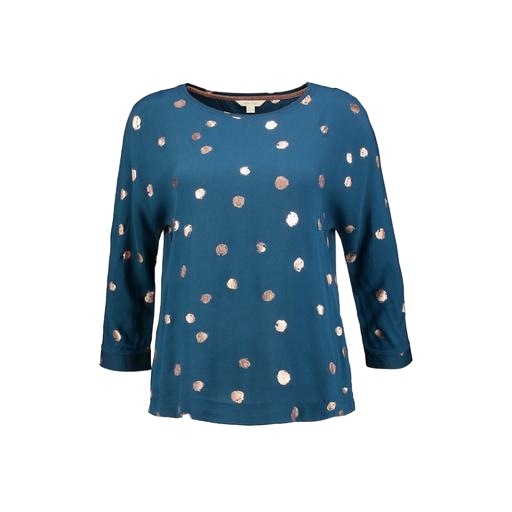
blue plus size printed t-shirt only macy, blue relaxed dotted top, blue printed contrast t-shirt only macy, white background